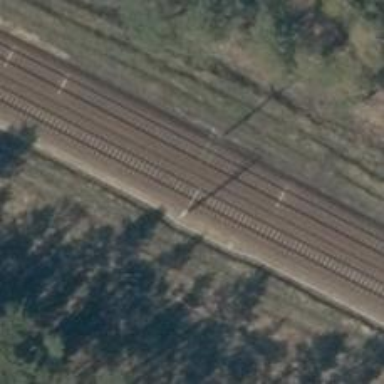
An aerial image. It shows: Railway milestone with catenary mast.